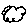
Label: cloud